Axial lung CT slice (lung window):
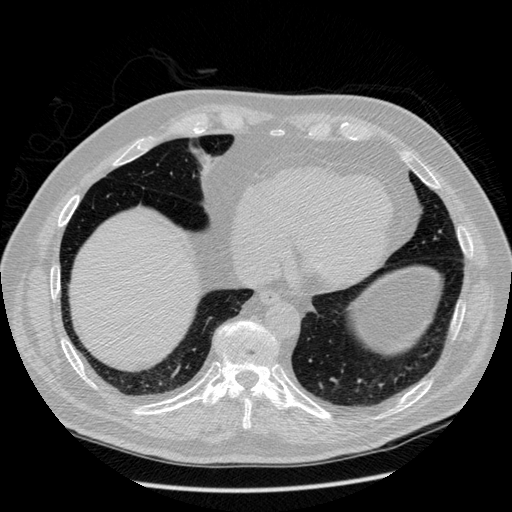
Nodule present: no